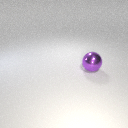
large purple metal sphere